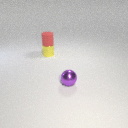
small yellow metal cylinder below small red rubber cylinder